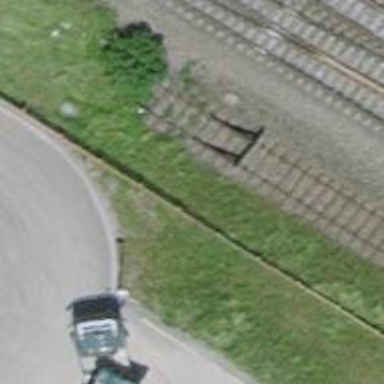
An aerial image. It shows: Railway buffer stop.